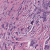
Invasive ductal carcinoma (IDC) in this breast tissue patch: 1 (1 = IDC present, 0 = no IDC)